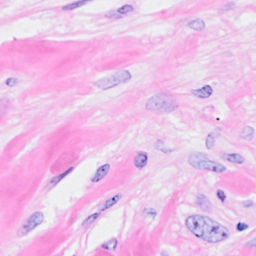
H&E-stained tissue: Breast